Question: I'm trying to display as much as I can of listview items on a landscape mod, so I want to make the list view displays its items vertically, then when it exceeds the screen size it would display the next set of items beside the first set without showing the vertical scroll bar, but if it exceeds the screen width it would show a horizontal scroll bar.
Here is how I want the listview to appears:

The code I'm using displays the items vertically and then it adds scroll bar when ever listview width exceeds screen width.
listview_fragment:
'''
<LinearLayout xmlns:android="http://schemas.android.com/apk/res/android"
android:layout_width="match_parent"
android:layout_height="match_parent"
android:orientation="vertical"
android:background="@drawable/pe"
>
<TextView
android:id="@+id/textView124"
android:layout_width="match_parent"
android:layout_height="wrap_content"
android:textColor="#FF0817"
android:text="ListView:"
android:textSize="40sp"
android:gravity="left"
android:layout_marginLeft="22dp"
android:textAppearance="?android:attr/textAppearanceLarge" />
<LinearLayout
android:layout_width="match_parent"
android:layout_height="fill_parent"
android:layout_marginLeft="20dp"
>
<ListView
android:id="@+id/list"
android:layout_width="wrap_content"
android:layout_height="match_parent"
android:dividerHeight="10dp"
android:layout_marginRight="5dp"
android:layout_marginTop="20dp"
android:divider="@android:color/transparent" >
</ListView>
</LinearLayout>
</LinearLayout>
'''
list_adapter.xml:
'''
<?xml version="1.0" encoding="utf-8"?>
<LinearLayout xmlns:android="http://schemas.android.com/apk/res/android"
android:layout_width="280dp"
android:layout_height="90dp"
android:orientation="horizontal"
android:background="@drawable/border"
android:layout_marginTop="10dp"
android:padding="10dp"
>
<ImageView
android:id="@+id/imgIcon"
android:layout_width="60dp"
android:layout_height="60dp"
android:layout_weight="0.1"
android:gravity="center_vertical"
/>
<LinearLayout
android:layout_width="fill_parent"
android:layout_height="fill_parent"
android:orientation="vertical"
android:layout_weight="0.7"
android:gravity="center_vertical"
>
<TextView
android:id="@+id/txtTitle"
android:layout_width="wrap_content"
android:layout_height="wrap_content"
android:gravity="center_vertical"
android:textSize="17sp"
android:textColor="#D3D9FF"
android:layout_gravity="center_vertical"
android:layout_marginLeft="7dp"
/>
<TextView
android:id="@+id/txtTitle1"
android:layout_width="wrap_content"
android:layout_height="wrap_content"
android:gravity="center_vertical"
android:layout_gravity="center_vertical"
android:textSize="17sp"
android:textColor="#D3D9FF"
android:layout_marginLeft="7dp"
/>
</LinearLayout>
</LinearLayout>
'''
any help for this is truly appreciated...
Thanks
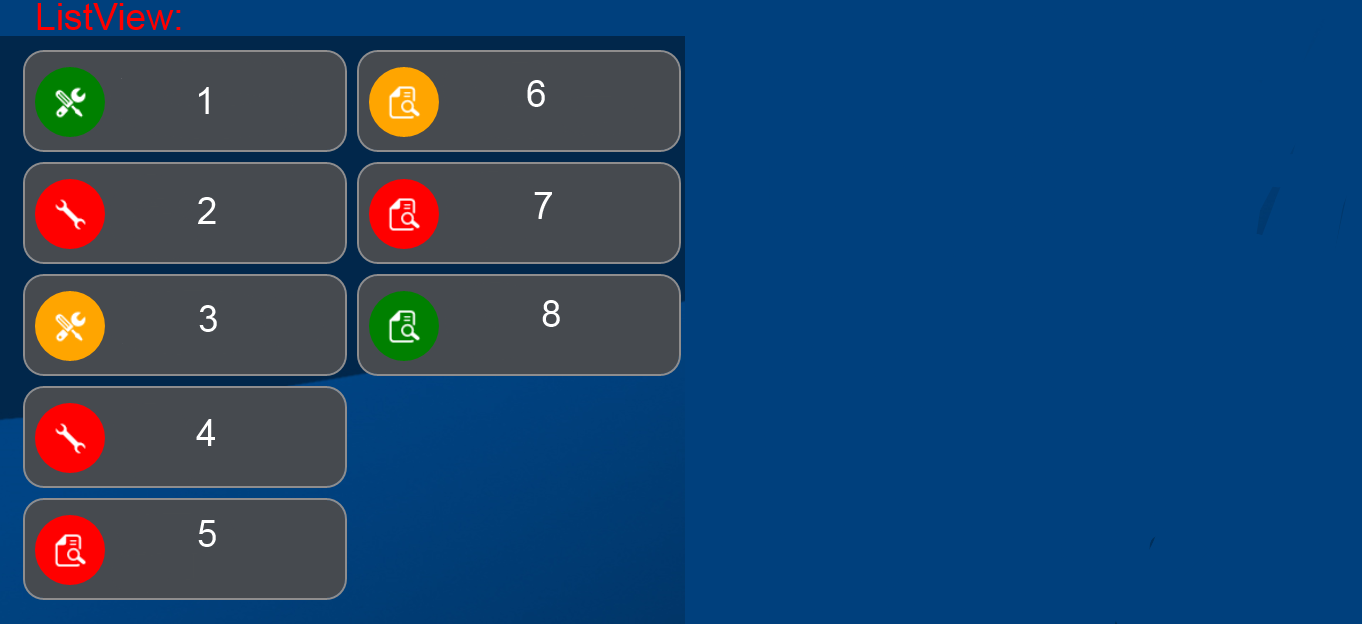
Answer: Basically the functionality you describe is different from 'ListView'. What you want is horizontally scrollable 'GridView'. You will probably need to get this from a 3rd party library, some tips are mentioned below <URL>.